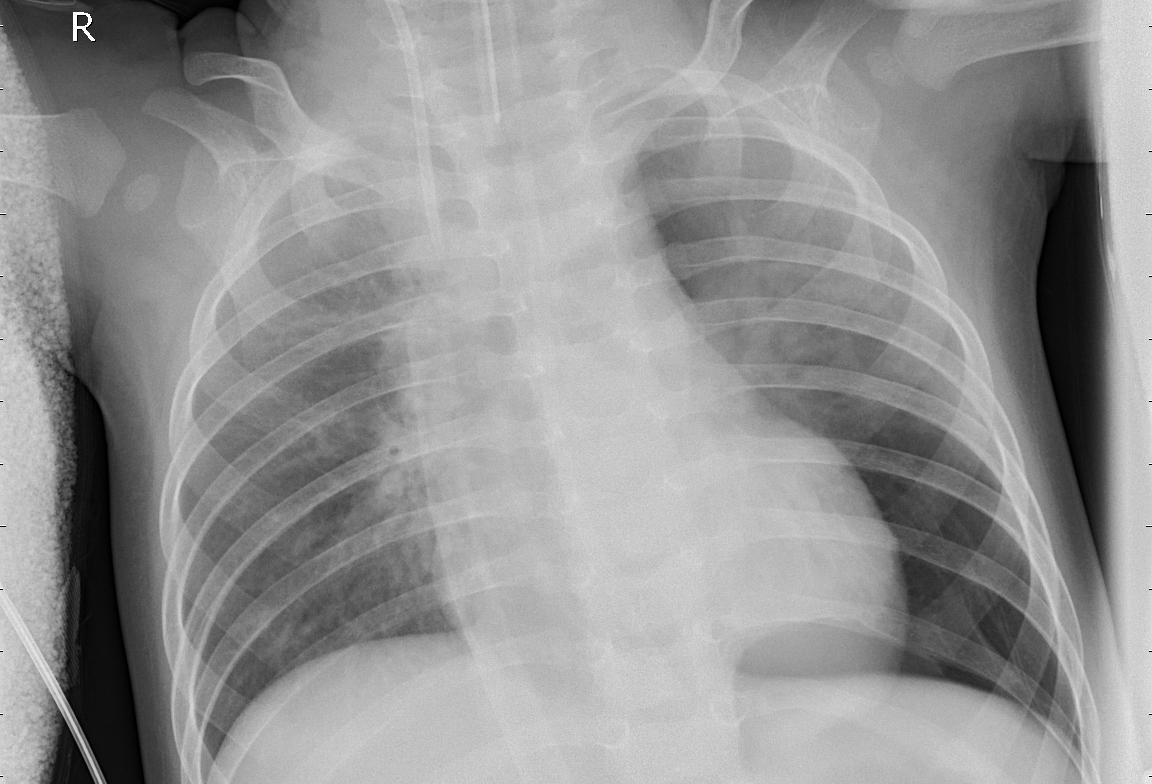
Diagnosis: PNEUMONIA